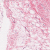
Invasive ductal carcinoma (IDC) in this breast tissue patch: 0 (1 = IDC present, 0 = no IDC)